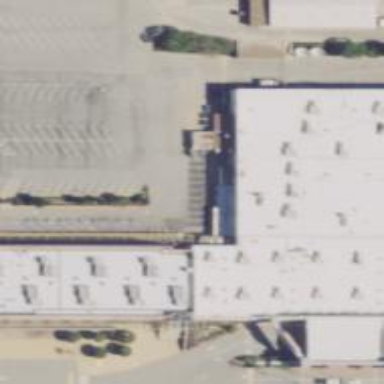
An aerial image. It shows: Building with bowling alley inside.